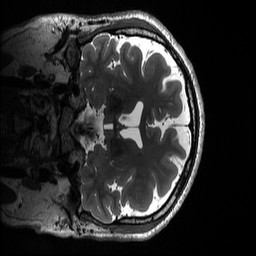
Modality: T2w
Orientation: coronal
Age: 33
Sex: male